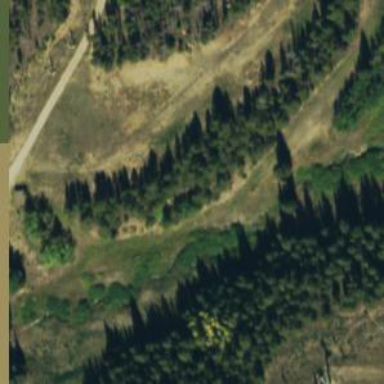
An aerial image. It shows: Evergreen needle-leaved woodland.